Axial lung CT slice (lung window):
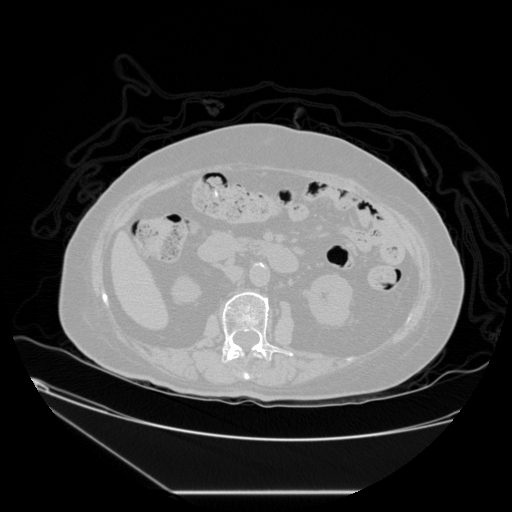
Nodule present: no